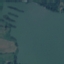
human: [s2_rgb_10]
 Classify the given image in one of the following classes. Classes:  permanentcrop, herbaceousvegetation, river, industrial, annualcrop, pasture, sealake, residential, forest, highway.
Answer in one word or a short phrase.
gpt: SeaLake